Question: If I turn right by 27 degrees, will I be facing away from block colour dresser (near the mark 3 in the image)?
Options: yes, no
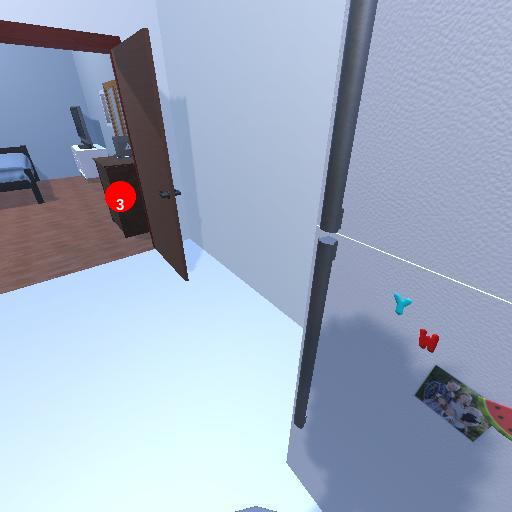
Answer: yes